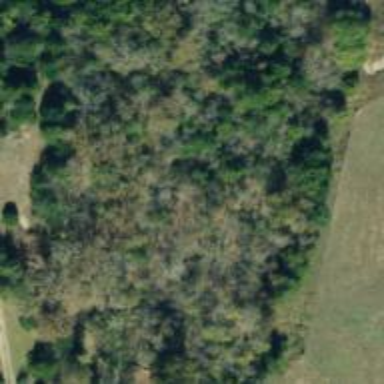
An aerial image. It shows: Deciduous broadleaved woodland.